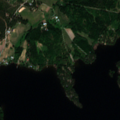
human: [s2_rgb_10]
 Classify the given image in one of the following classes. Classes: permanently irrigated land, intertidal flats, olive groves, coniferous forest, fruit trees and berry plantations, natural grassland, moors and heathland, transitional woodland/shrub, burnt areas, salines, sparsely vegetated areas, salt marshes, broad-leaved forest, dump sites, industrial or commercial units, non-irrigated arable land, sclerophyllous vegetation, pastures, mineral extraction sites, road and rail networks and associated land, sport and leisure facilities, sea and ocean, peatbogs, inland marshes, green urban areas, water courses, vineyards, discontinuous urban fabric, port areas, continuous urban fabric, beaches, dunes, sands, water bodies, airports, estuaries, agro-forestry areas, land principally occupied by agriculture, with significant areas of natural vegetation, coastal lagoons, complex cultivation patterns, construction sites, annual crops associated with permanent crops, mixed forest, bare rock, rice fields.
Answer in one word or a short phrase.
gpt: land principally occupied by agriculture, with significant areas of natural vegetation, broad-leaved forest, mixed forest, water bodies